Aerial crown-view tile of a tropical tree (Barro Colorado Island, Panama), acquired 20241216:
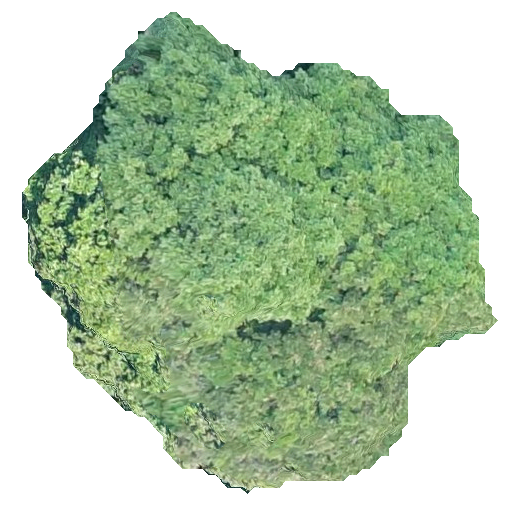
Species: Prioria copaifera
GBIF accepted scientific name: Prioria copaifera
Crown area: 217.505 m²